Question: Count the number of objects in the diagram.
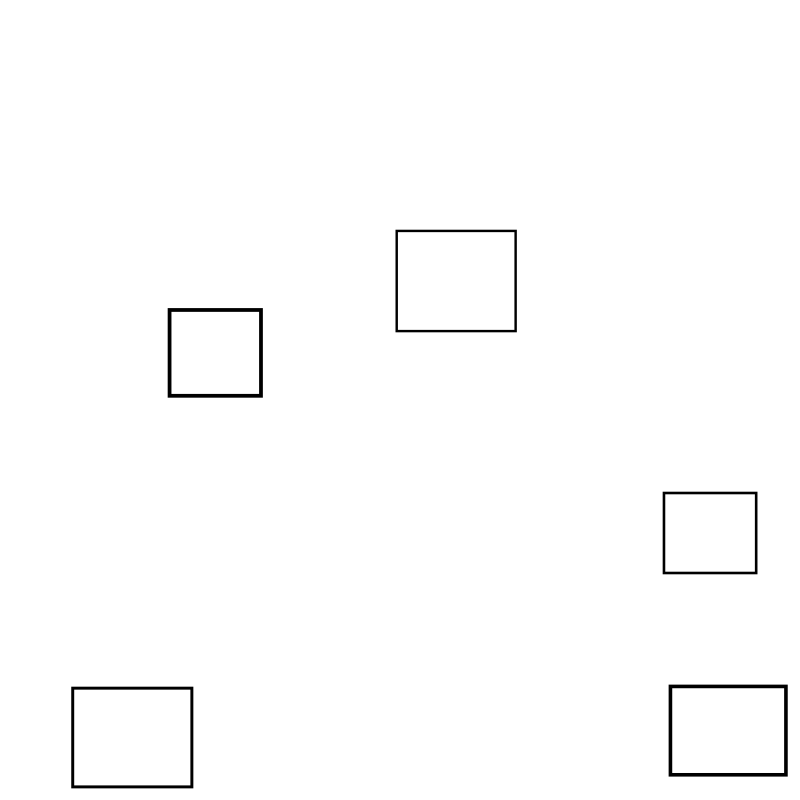
Answer: 5